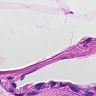
Metastatic tissue present: no